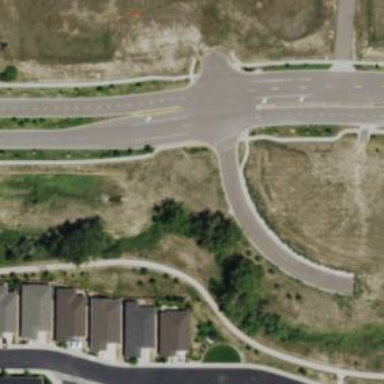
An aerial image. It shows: Unmarked crossing on footway.